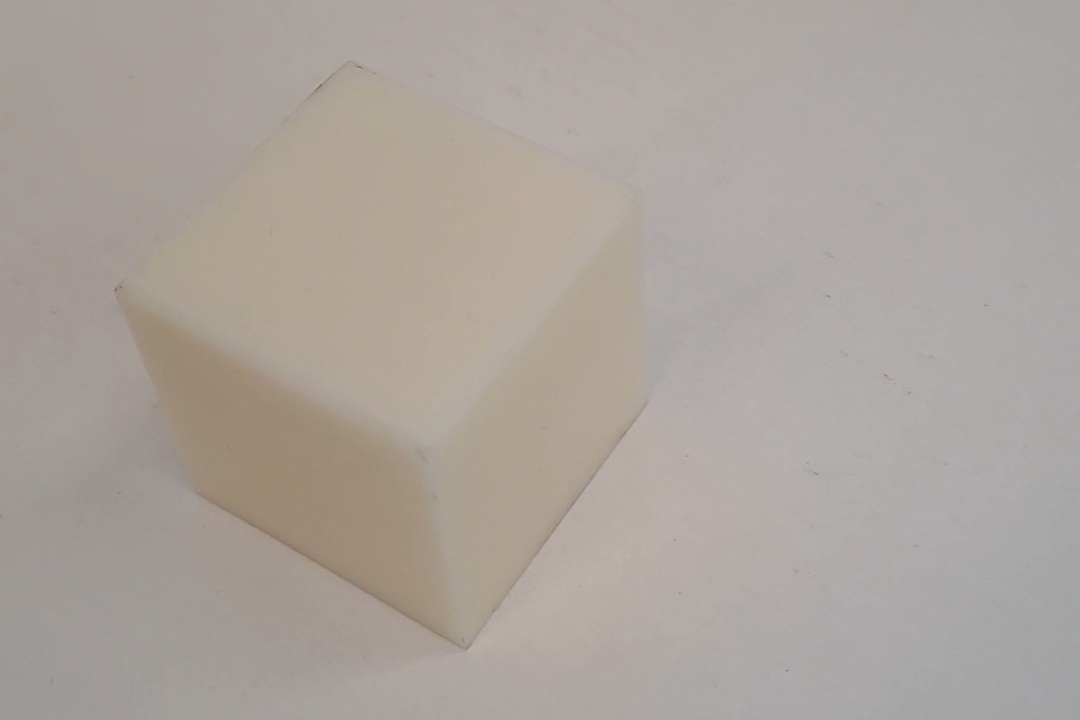
Label: Cuboid